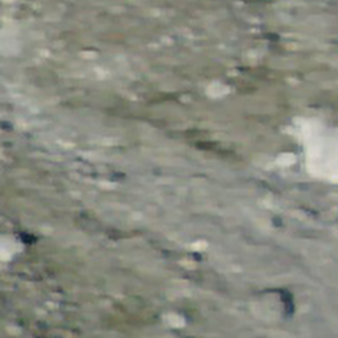
Label: other